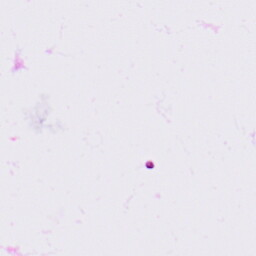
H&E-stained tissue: Lung